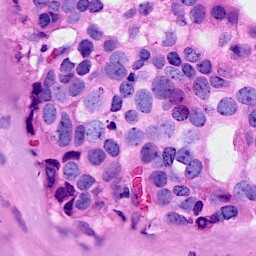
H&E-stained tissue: Breast